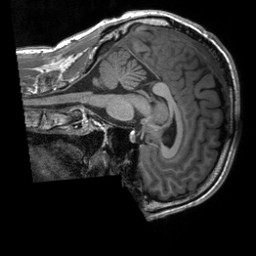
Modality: T1w
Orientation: sagittal
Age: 33
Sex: male
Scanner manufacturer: siemens
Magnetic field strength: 3 T
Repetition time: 2.3 s
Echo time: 0.00227 s